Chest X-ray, PA view. Patient: 35 years old, sex M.
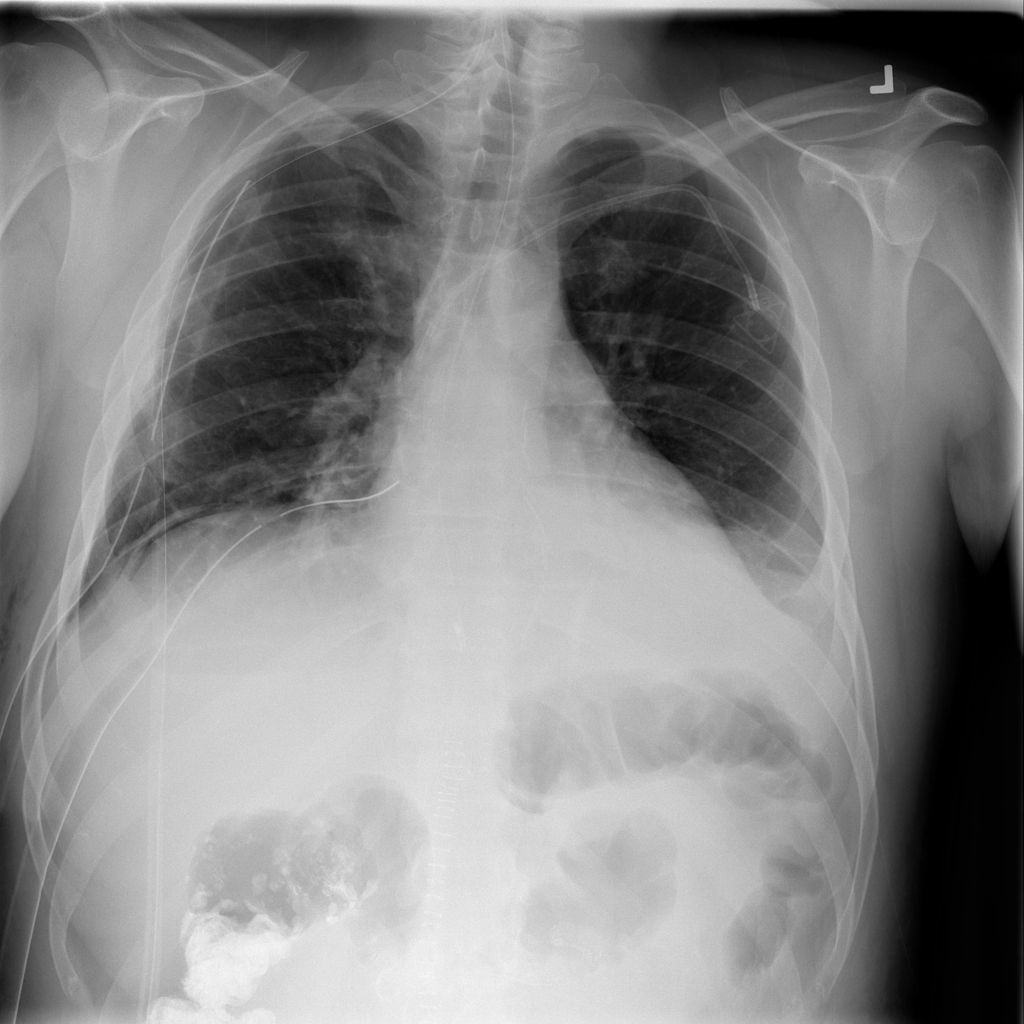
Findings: Effusion, Infiltration